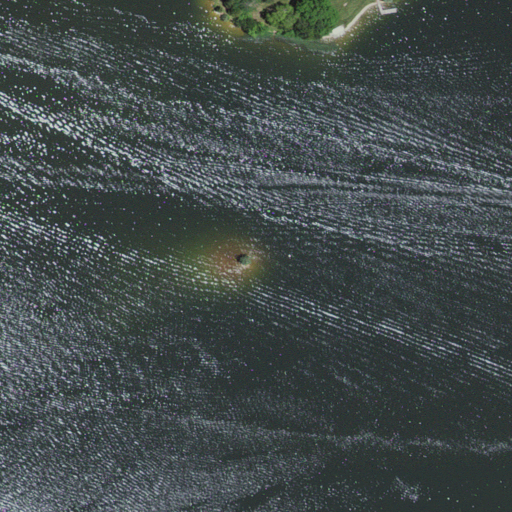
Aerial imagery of island in Virginia named Rose Valley Island containing open water, shrub, herbaceous wetlands, evergreen forest, and grassland